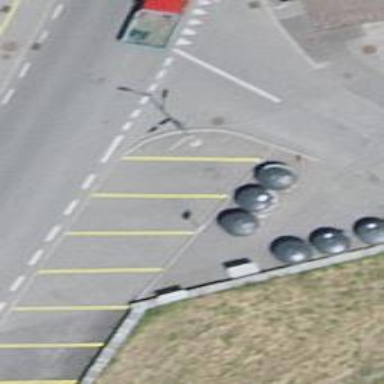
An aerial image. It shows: Parking area.